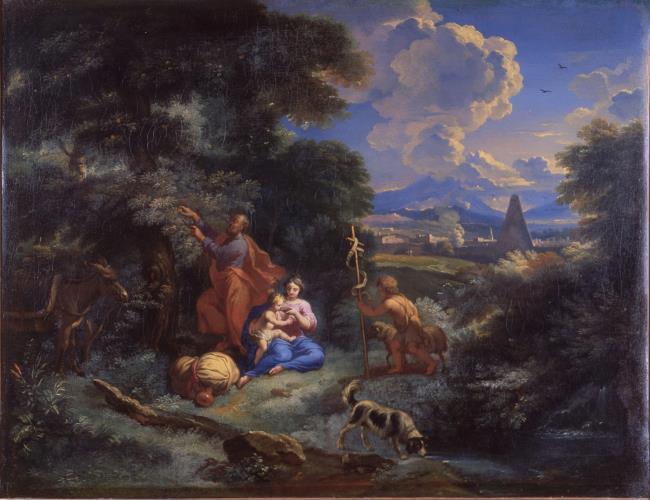
Title: Rest on the flight into Egypt
Artist: Pieter Mulier (II)
Earliest date: 1701
Latest date: 1701
Genre: painting
Iconography: cattle
Keywords: Christian religious scene, New Testament and Apocrypha, landscape (genre), Holy Family, Virgin and Child, breastfeed, dog, donkey, sheep